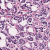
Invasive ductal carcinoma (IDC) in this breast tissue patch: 1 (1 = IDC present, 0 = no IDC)